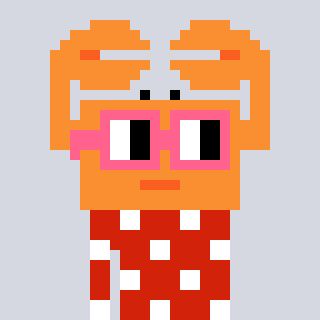
a pixel art character with square pink glasses, a crab-shaped head and a red-colored body on a cool background